An envelope spectrum derived from a bearing vibration measurement is shown; the reference markers locate BPFO, BPFI, BSF and FTF for this bearing geometry and shaft speed. Determine the bearing's health state. Answer with exactly one of: normal, inner_race, outer_race, ball.
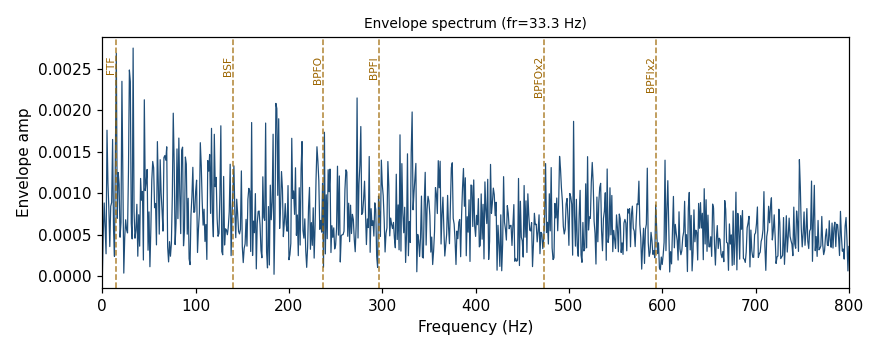
Answer: normal